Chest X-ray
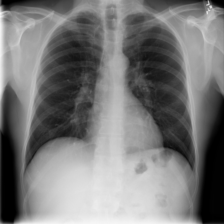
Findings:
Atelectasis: negative
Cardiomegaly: negative
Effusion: negative
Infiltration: negative
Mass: negative
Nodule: negative
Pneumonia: negative
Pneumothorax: negative
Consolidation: negative
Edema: negative
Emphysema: negative
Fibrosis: negative
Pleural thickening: negative
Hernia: negative